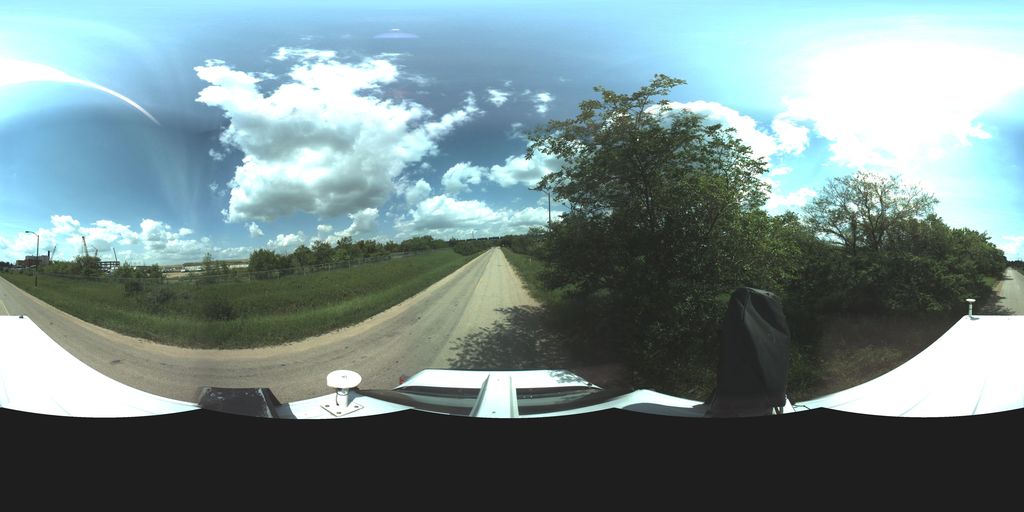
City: saskatoon